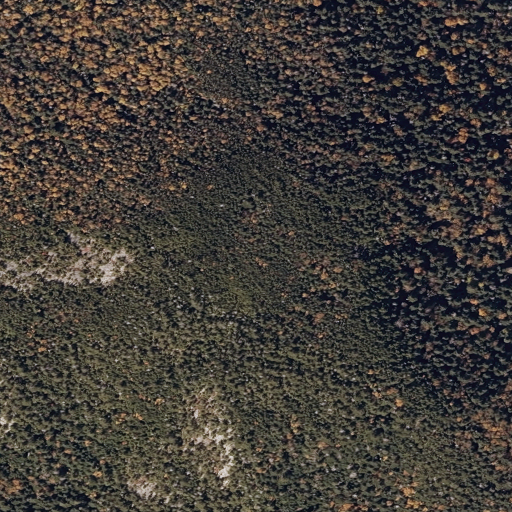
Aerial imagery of mountain in Maine named Puzzle Mountain containing only evergreen forest